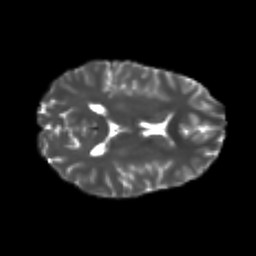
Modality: T2w
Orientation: axial
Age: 22
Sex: female
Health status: healthy
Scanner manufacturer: philips
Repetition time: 7.384 s
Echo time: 0.08599 s